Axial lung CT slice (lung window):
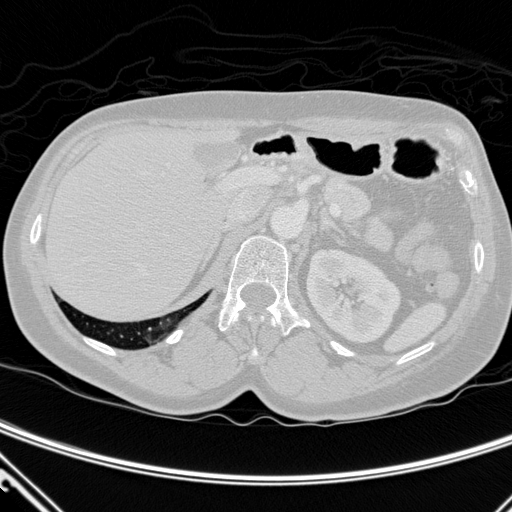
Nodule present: no